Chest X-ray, AP view. Patient: 55 years old, sex F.
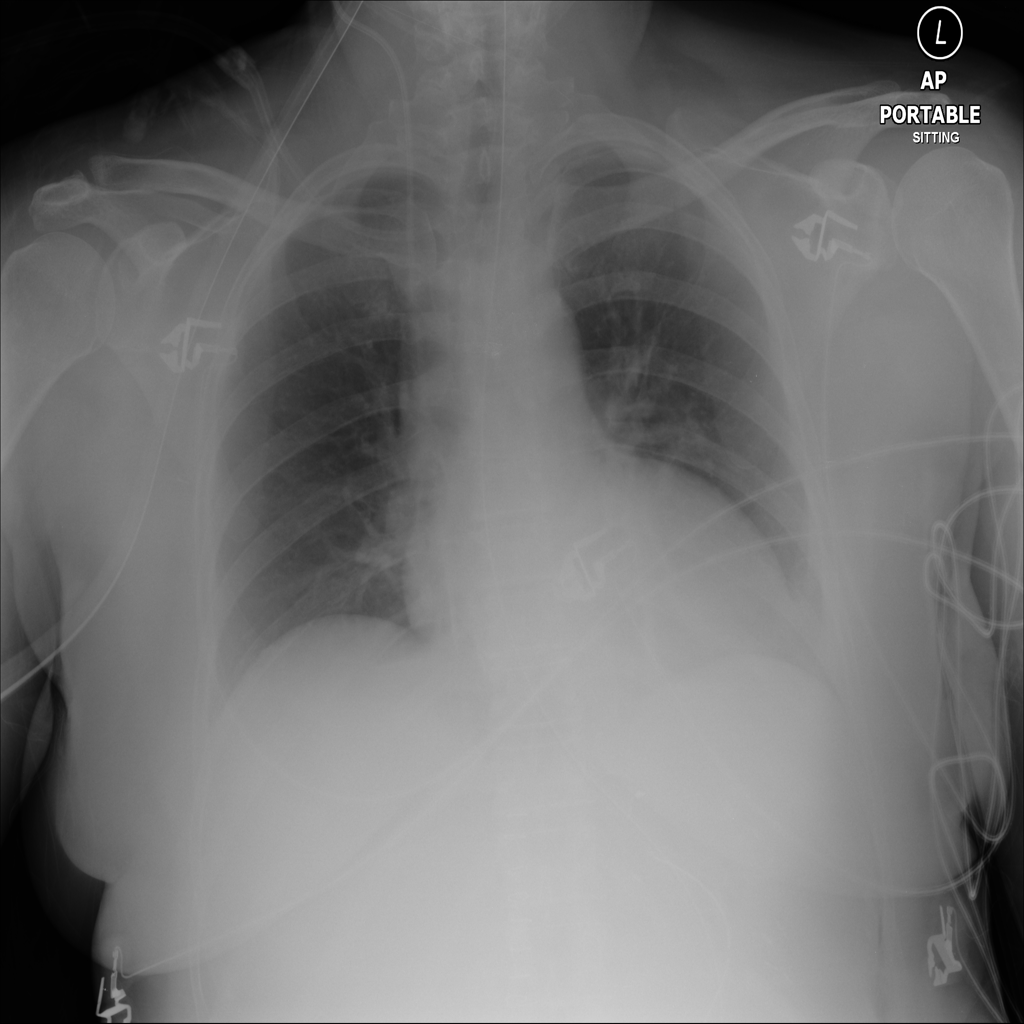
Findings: No Finding